Question: I am using Paypal's "Pay now" button and I would like to show several fee details for an item in the paypal checkout form. I would like to have something like this :

The user would have clicked only once for the item "111 Wilshire blvd" and the checkout should show two additional fee's with custom descriptions "Application fee", "xxx cost"
Is it possible to do that with "pay now" button? If not, which paypal product should I use to be able to do this?
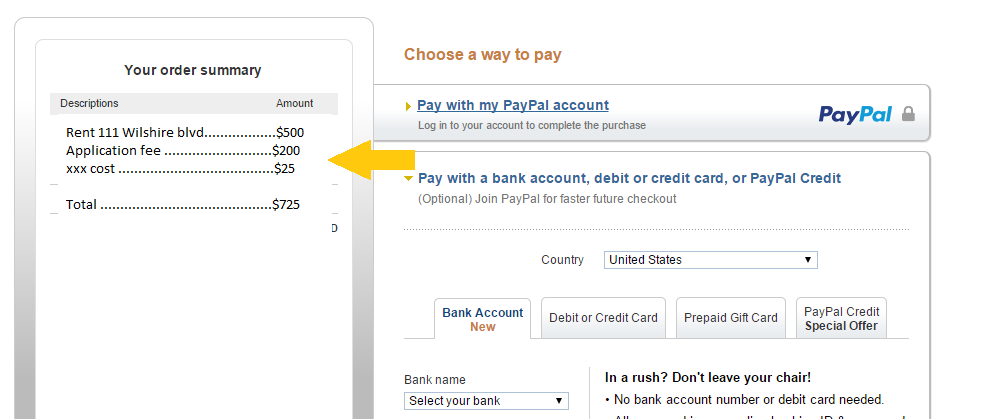
Answer: You can always add multiple items in a single form request.
See this SO question:
<URL>